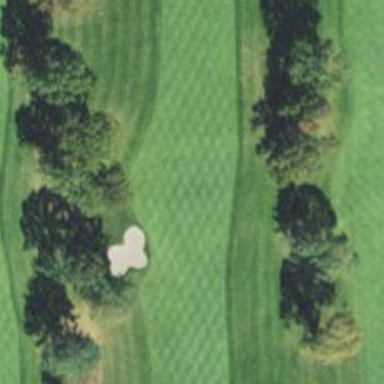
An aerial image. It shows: Golf hole.